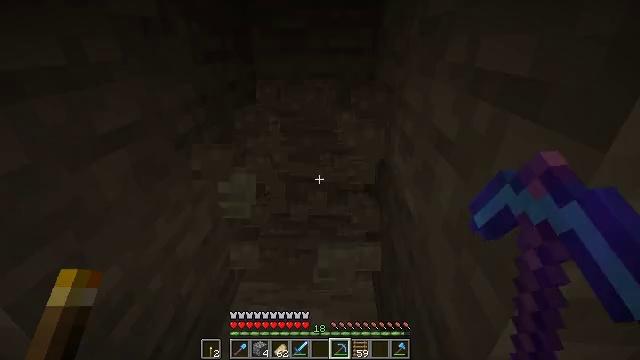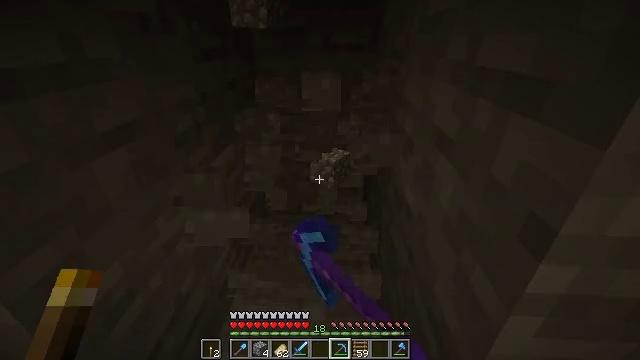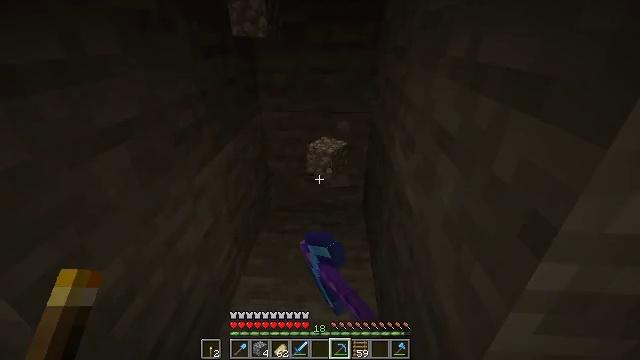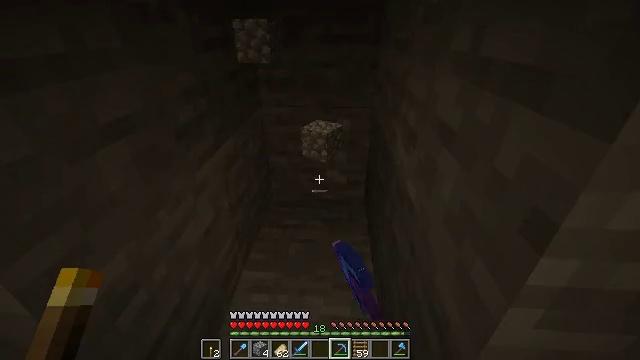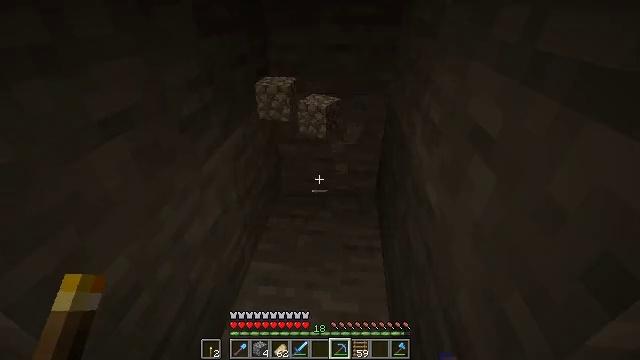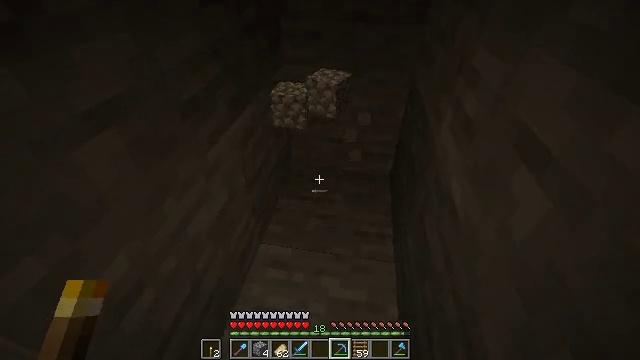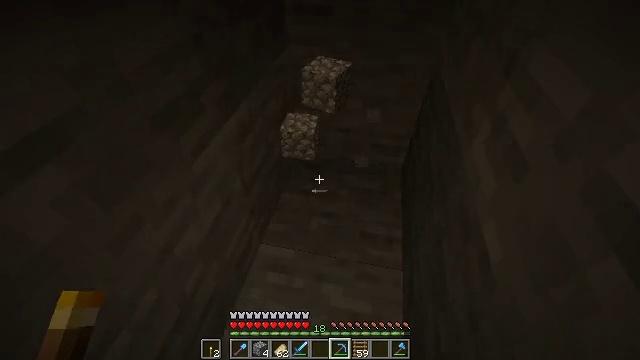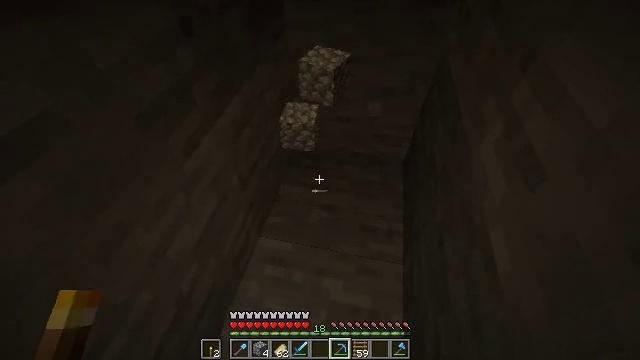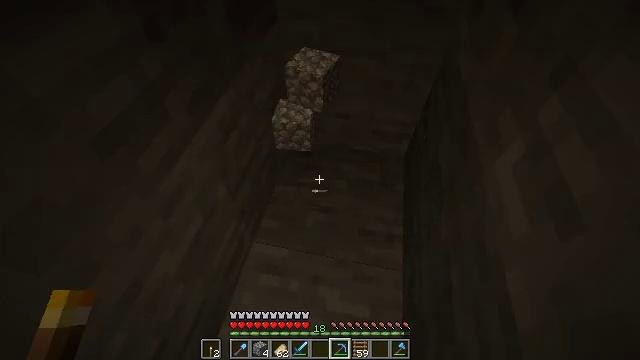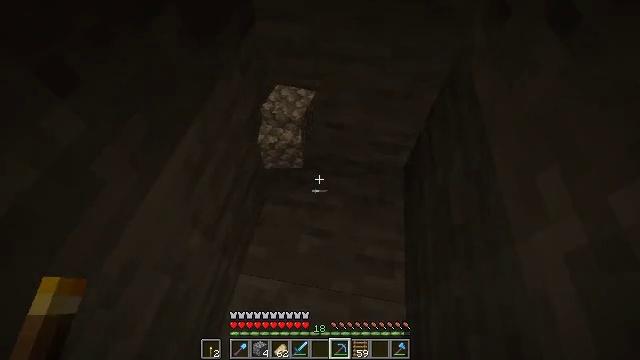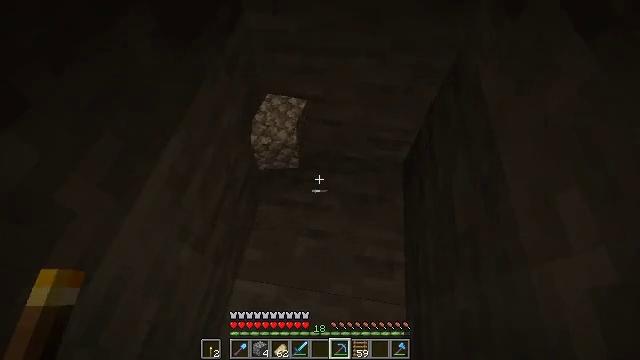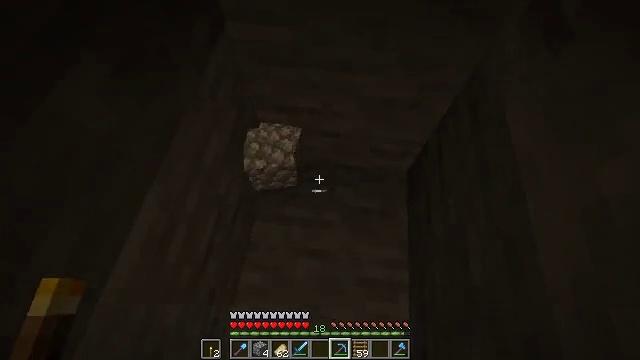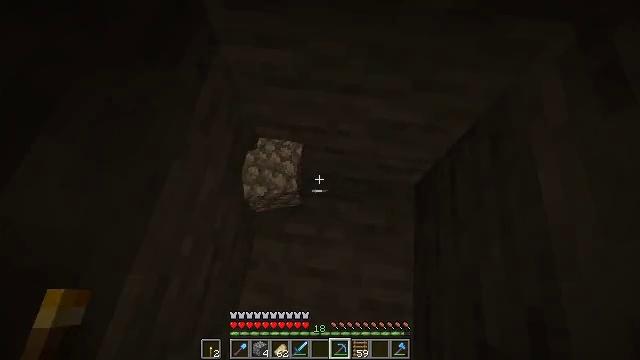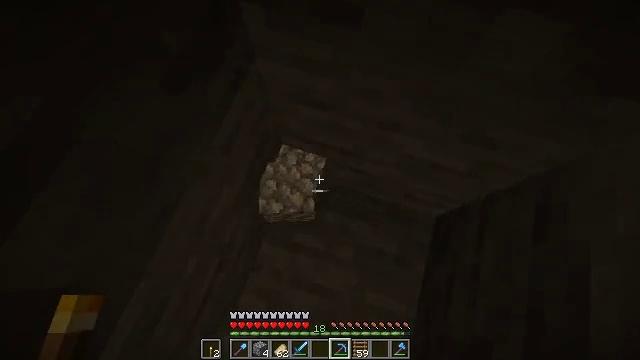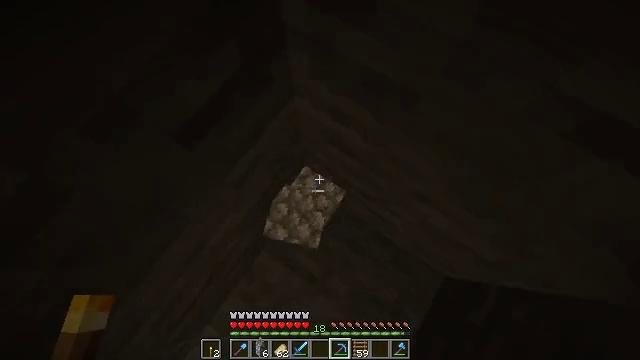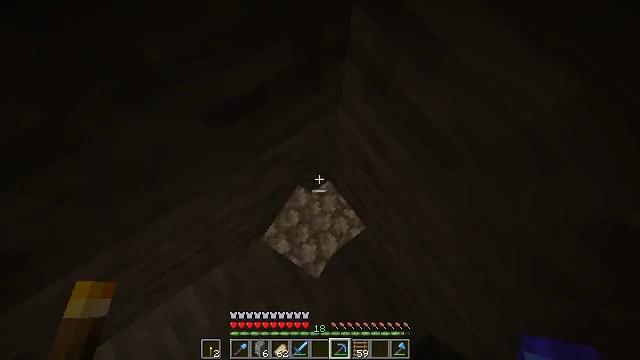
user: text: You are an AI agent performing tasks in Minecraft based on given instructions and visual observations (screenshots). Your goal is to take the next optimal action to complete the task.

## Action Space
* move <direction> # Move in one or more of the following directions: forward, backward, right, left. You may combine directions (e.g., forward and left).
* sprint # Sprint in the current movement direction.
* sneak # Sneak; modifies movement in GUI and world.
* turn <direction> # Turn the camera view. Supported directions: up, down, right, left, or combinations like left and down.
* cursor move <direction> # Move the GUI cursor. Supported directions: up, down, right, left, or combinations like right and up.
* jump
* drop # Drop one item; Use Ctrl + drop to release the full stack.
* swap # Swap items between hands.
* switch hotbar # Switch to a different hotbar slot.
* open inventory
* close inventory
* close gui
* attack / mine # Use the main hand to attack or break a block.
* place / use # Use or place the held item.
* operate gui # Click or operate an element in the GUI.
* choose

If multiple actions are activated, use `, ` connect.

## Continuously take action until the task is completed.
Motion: motion action
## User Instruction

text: Break the ladder to collect it.
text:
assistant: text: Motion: attack / mine
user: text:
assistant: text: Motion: attack / mine
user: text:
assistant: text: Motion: turn down
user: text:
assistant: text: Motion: move forward, turn left and down
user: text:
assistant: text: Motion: move forward, turn left and down
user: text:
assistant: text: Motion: move forward, turn left and down
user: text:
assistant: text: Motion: move forward, turn down
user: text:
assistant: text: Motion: move forward, turn down
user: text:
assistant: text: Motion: move forward, turn right and down
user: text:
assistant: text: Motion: move forward, turn right and down
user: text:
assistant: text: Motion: move forward, turn right and down
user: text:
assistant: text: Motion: move forward, turn down
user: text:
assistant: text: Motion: move forward, turn left and down
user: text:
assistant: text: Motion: move forward and move right, turn left and down
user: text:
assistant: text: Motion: move forward and move right, turn left
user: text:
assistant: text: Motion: turn left
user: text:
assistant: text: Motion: turn left
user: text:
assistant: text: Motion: turn left and up
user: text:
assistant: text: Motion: turn left
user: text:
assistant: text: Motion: no_op
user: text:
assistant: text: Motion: no_op
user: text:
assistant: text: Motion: no_op
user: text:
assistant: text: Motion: no_op
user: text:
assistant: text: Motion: no_op
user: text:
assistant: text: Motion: no_op
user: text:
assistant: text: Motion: turn left
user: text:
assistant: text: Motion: turn left and down
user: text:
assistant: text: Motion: turn left and down
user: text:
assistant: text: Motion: turn left
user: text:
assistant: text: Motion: no_op